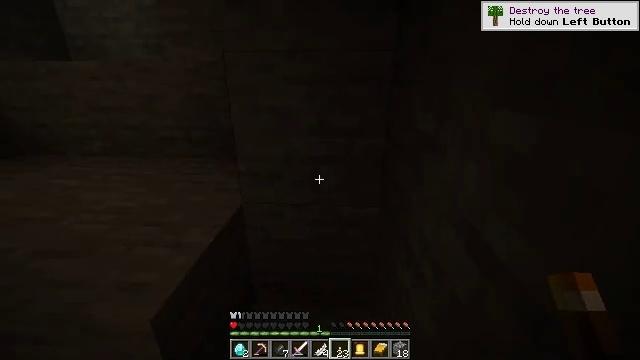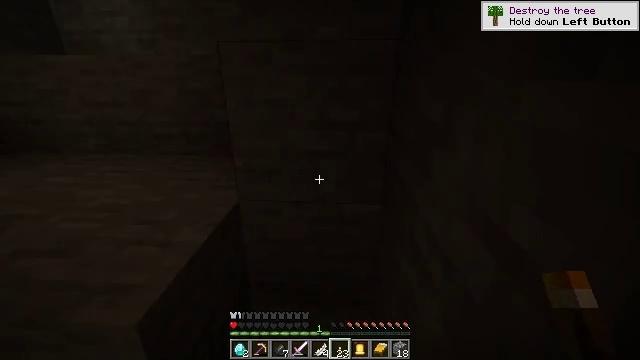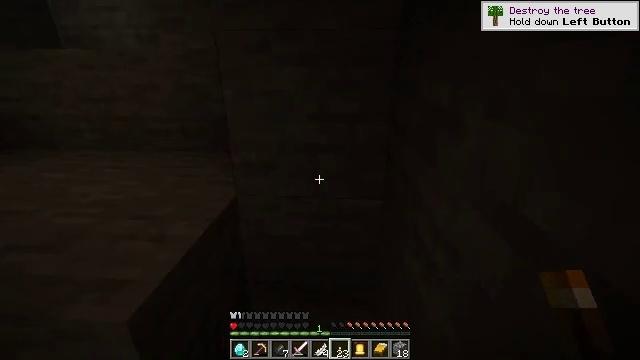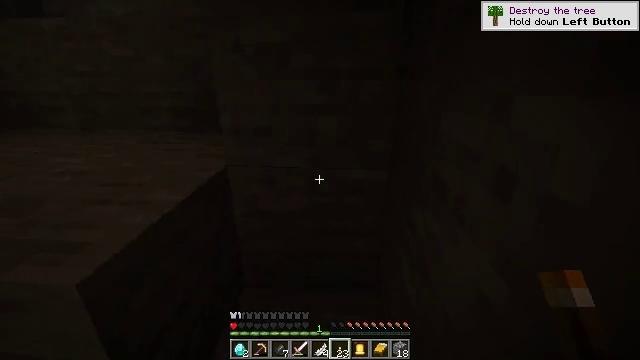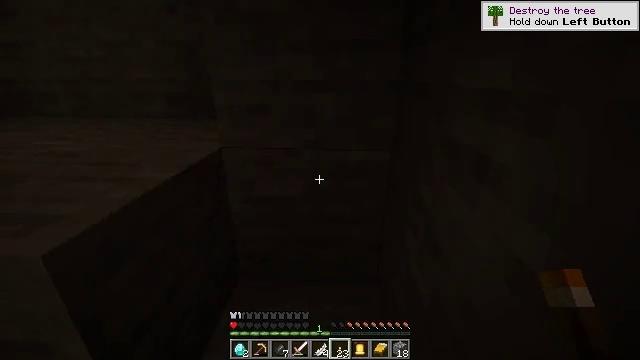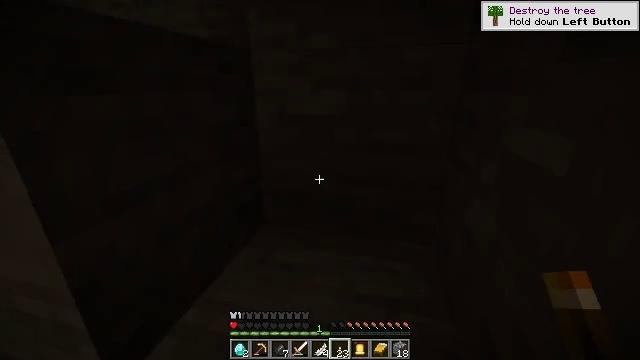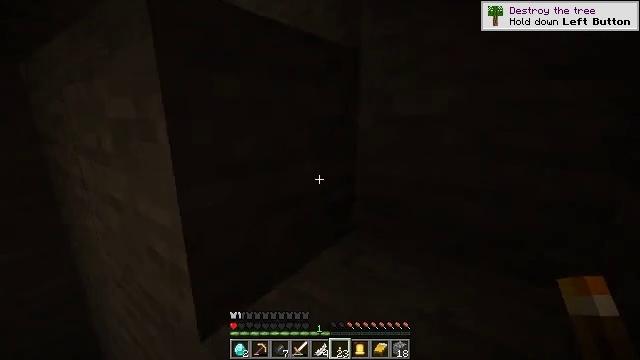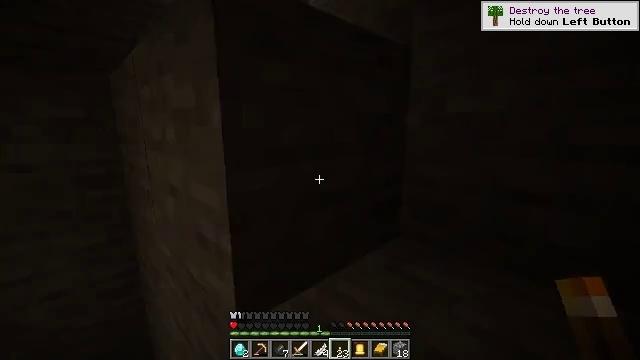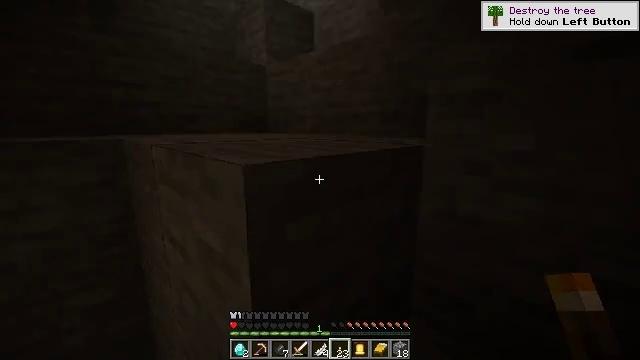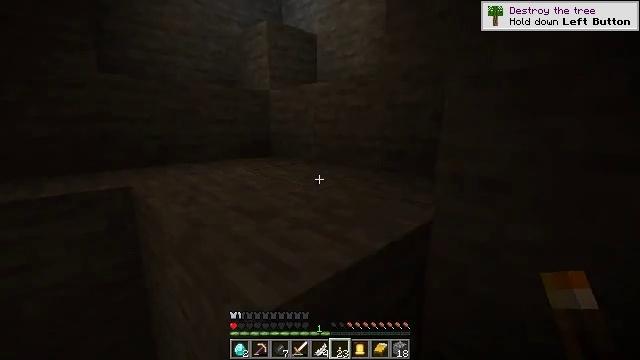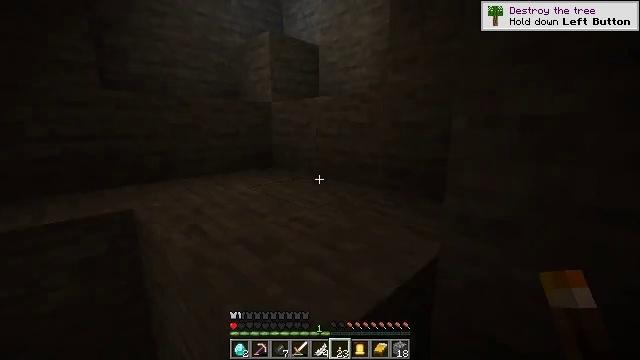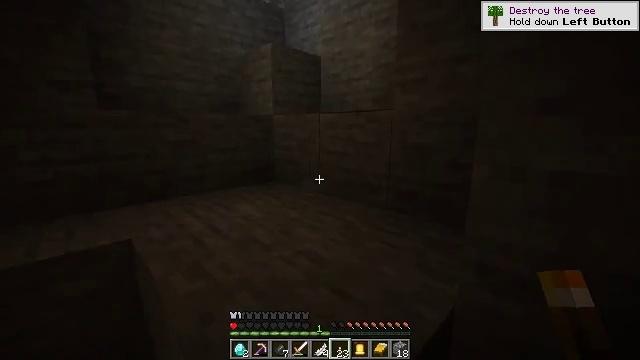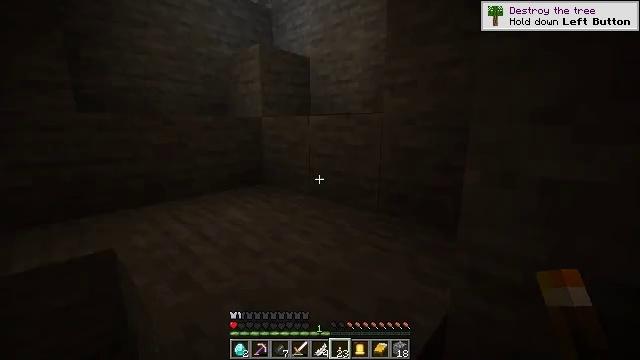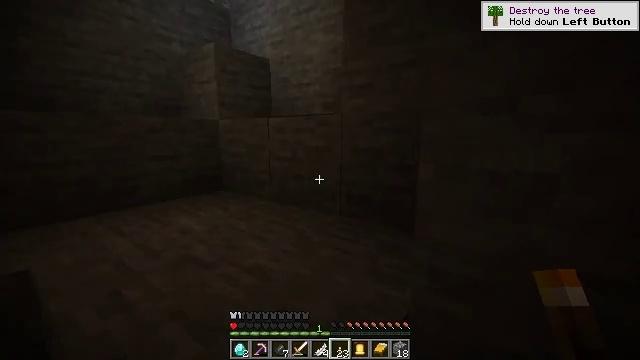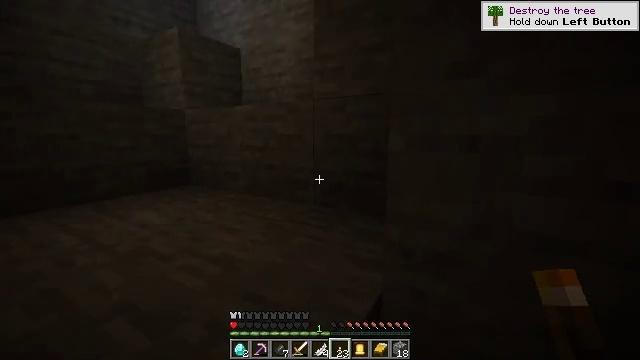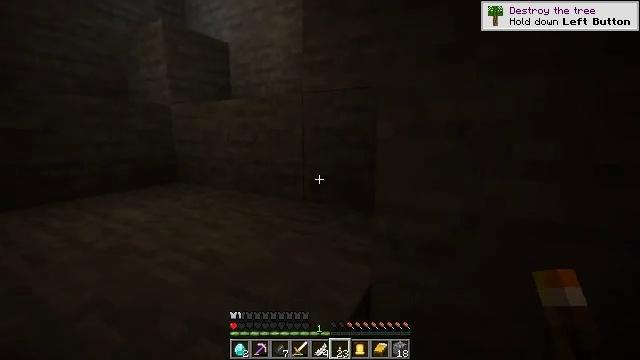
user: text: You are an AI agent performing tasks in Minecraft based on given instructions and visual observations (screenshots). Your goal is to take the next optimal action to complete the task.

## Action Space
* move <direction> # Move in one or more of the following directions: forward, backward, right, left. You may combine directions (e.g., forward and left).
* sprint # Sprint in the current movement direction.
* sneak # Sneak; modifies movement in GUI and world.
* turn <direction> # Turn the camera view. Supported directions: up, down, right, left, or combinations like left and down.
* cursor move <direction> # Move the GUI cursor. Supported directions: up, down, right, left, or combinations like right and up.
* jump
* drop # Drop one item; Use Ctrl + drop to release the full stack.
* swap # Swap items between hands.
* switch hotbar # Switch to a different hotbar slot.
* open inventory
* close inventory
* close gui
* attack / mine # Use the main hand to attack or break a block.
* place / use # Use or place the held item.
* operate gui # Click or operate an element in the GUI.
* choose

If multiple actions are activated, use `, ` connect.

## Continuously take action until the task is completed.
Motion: motion action
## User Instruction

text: Gather diorite by holding left button.
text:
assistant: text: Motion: move forward and move right
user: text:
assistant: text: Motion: move forward and move right
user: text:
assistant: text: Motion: move forward and move right
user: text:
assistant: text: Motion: move forward and move right
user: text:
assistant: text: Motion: move forward, turn left and up, jump
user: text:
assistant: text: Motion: move forward, turn left and up, jump
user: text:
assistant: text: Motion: move forward, turn left and up, jump
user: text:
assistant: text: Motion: move forward, jump
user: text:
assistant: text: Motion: move forward, jump
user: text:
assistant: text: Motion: move forward, jump
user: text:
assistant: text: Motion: move forward, jump
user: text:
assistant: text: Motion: move forward and move right, turn right, jump
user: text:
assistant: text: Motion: move forward and move right, turn right and up, jump
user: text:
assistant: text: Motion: move forward and move right, turn right, jump
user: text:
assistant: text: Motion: move forward and move right, turn right, jump
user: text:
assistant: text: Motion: move forward and move right, jump
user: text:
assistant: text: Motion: move forward and move right, jump
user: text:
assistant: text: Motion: move forward and move right, jump
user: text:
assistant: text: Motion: move right, jump
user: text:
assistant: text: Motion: move right, jump
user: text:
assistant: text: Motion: move right, turn left, jump
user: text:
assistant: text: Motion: move forward and move right, turn left, jump
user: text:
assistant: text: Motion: move forward and move right, turn left and up, jump
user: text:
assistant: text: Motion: move forward and move right, turn left and up, jump
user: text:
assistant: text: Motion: move forward and move right, turn left and up, jump
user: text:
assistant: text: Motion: move forward and move right, turn left and up, jump
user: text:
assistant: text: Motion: move forward and move right, turn left and up, jump
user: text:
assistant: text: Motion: move forward and move right, turn left and up, jump
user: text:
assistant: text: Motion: move forward and move right, jump
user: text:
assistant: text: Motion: move forward and move right